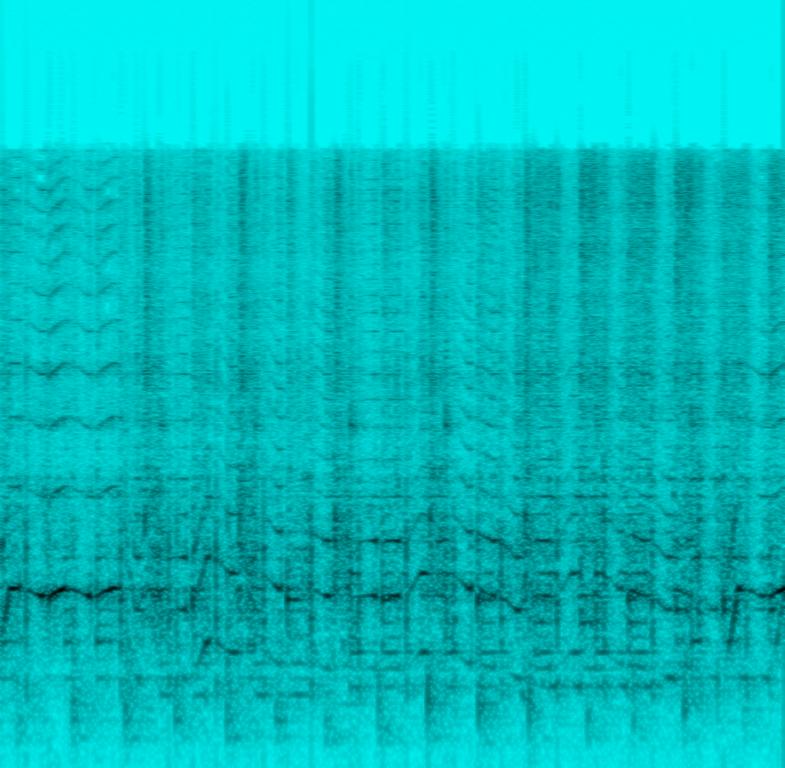
A digital drum is playing a simple rhythm along with a synth bassline. A very pregnant synth lead i s playing a catchy and repeating melody in the higher register. In the background you can hear feet stumping noises. This song may be playing in a club.